Interaction volume radius: 5 \u00c5
Interaction volume height: 35 \u00c5
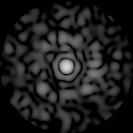
Disorder parameter: 0.8134